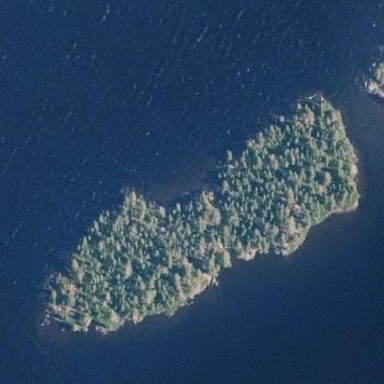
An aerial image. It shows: Islet.